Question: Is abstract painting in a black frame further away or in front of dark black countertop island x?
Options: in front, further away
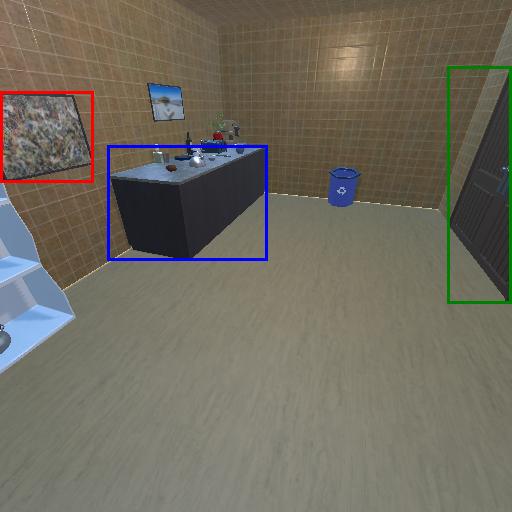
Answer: in front